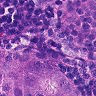
Metastatic tissue present: no